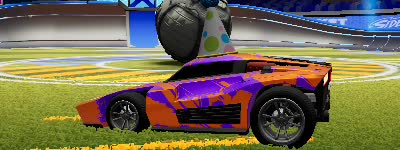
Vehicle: breakout